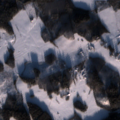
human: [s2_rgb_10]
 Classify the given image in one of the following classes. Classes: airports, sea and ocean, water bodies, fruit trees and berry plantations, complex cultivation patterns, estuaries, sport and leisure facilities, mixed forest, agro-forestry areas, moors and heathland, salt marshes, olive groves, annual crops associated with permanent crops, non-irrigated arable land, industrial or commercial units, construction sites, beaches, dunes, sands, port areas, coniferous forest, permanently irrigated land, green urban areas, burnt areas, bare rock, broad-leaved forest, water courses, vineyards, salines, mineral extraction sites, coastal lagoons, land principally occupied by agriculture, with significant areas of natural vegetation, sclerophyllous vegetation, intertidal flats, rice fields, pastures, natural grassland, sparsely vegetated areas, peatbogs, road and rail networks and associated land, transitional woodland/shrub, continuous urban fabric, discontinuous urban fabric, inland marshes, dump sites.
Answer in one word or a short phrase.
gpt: non-irrigated arable land, land principally occupied by agriculture, with significant areas of natural vegetation, broad-leaved forest, coniferous forest